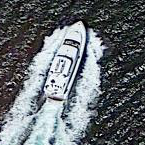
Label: Civil_yacht